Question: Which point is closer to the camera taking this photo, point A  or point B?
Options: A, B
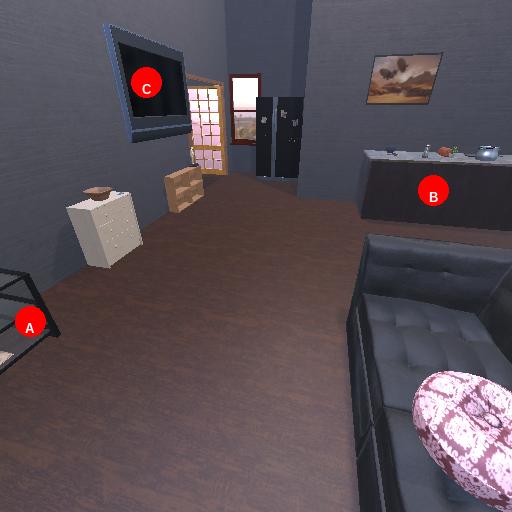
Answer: A